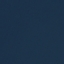
Land use / land cover class: SeaLake